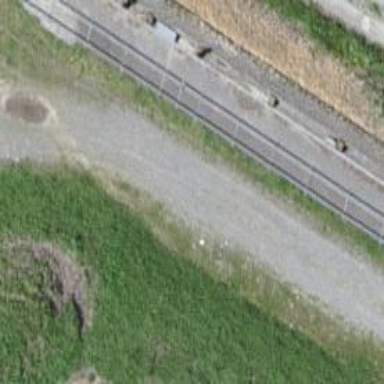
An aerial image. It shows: Well-maintained track road with grade 1 tracktype.